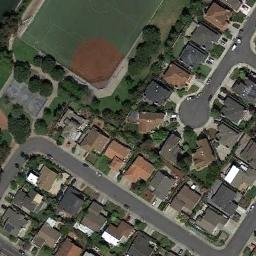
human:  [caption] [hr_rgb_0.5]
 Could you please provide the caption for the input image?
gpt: A baseball diamond is surrounded by many buildings .

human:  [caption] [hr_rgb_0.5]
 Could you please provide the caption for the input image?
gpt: There is a baseball diamond in the grass surrounded by the houses .

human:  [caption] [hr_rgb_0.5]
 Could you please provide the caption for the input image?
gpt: A baseball diamond surrounded by some trees and the residential area around it .

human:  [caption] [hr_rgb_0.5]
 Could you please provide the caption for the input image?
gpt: There is a railway near the baseball field .

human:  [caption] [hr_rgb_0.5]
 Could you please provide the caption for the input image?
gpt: Many buildings are next to  the baseball diamond .